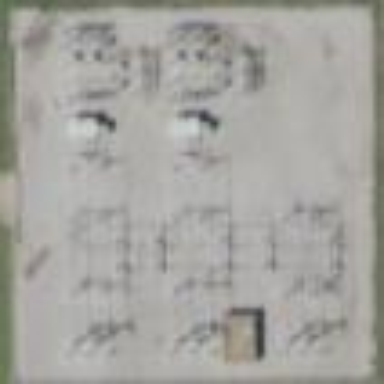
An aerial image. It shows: Power substation.